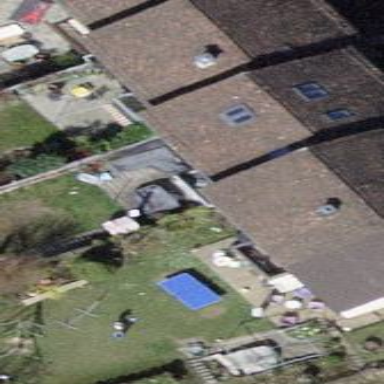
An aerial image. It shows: Residential terrace building with gabled roof.